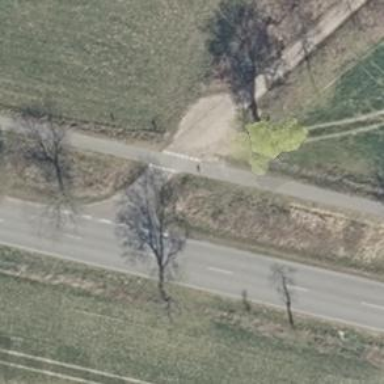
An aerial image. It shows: Road with "give way" sign.